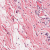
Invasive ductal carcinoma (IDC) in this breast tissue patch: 0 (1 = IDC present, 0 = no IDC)